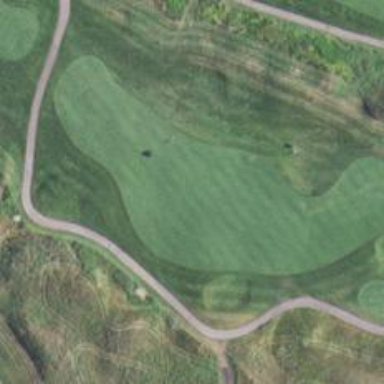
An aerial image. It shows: View of golf hole.